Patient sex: M
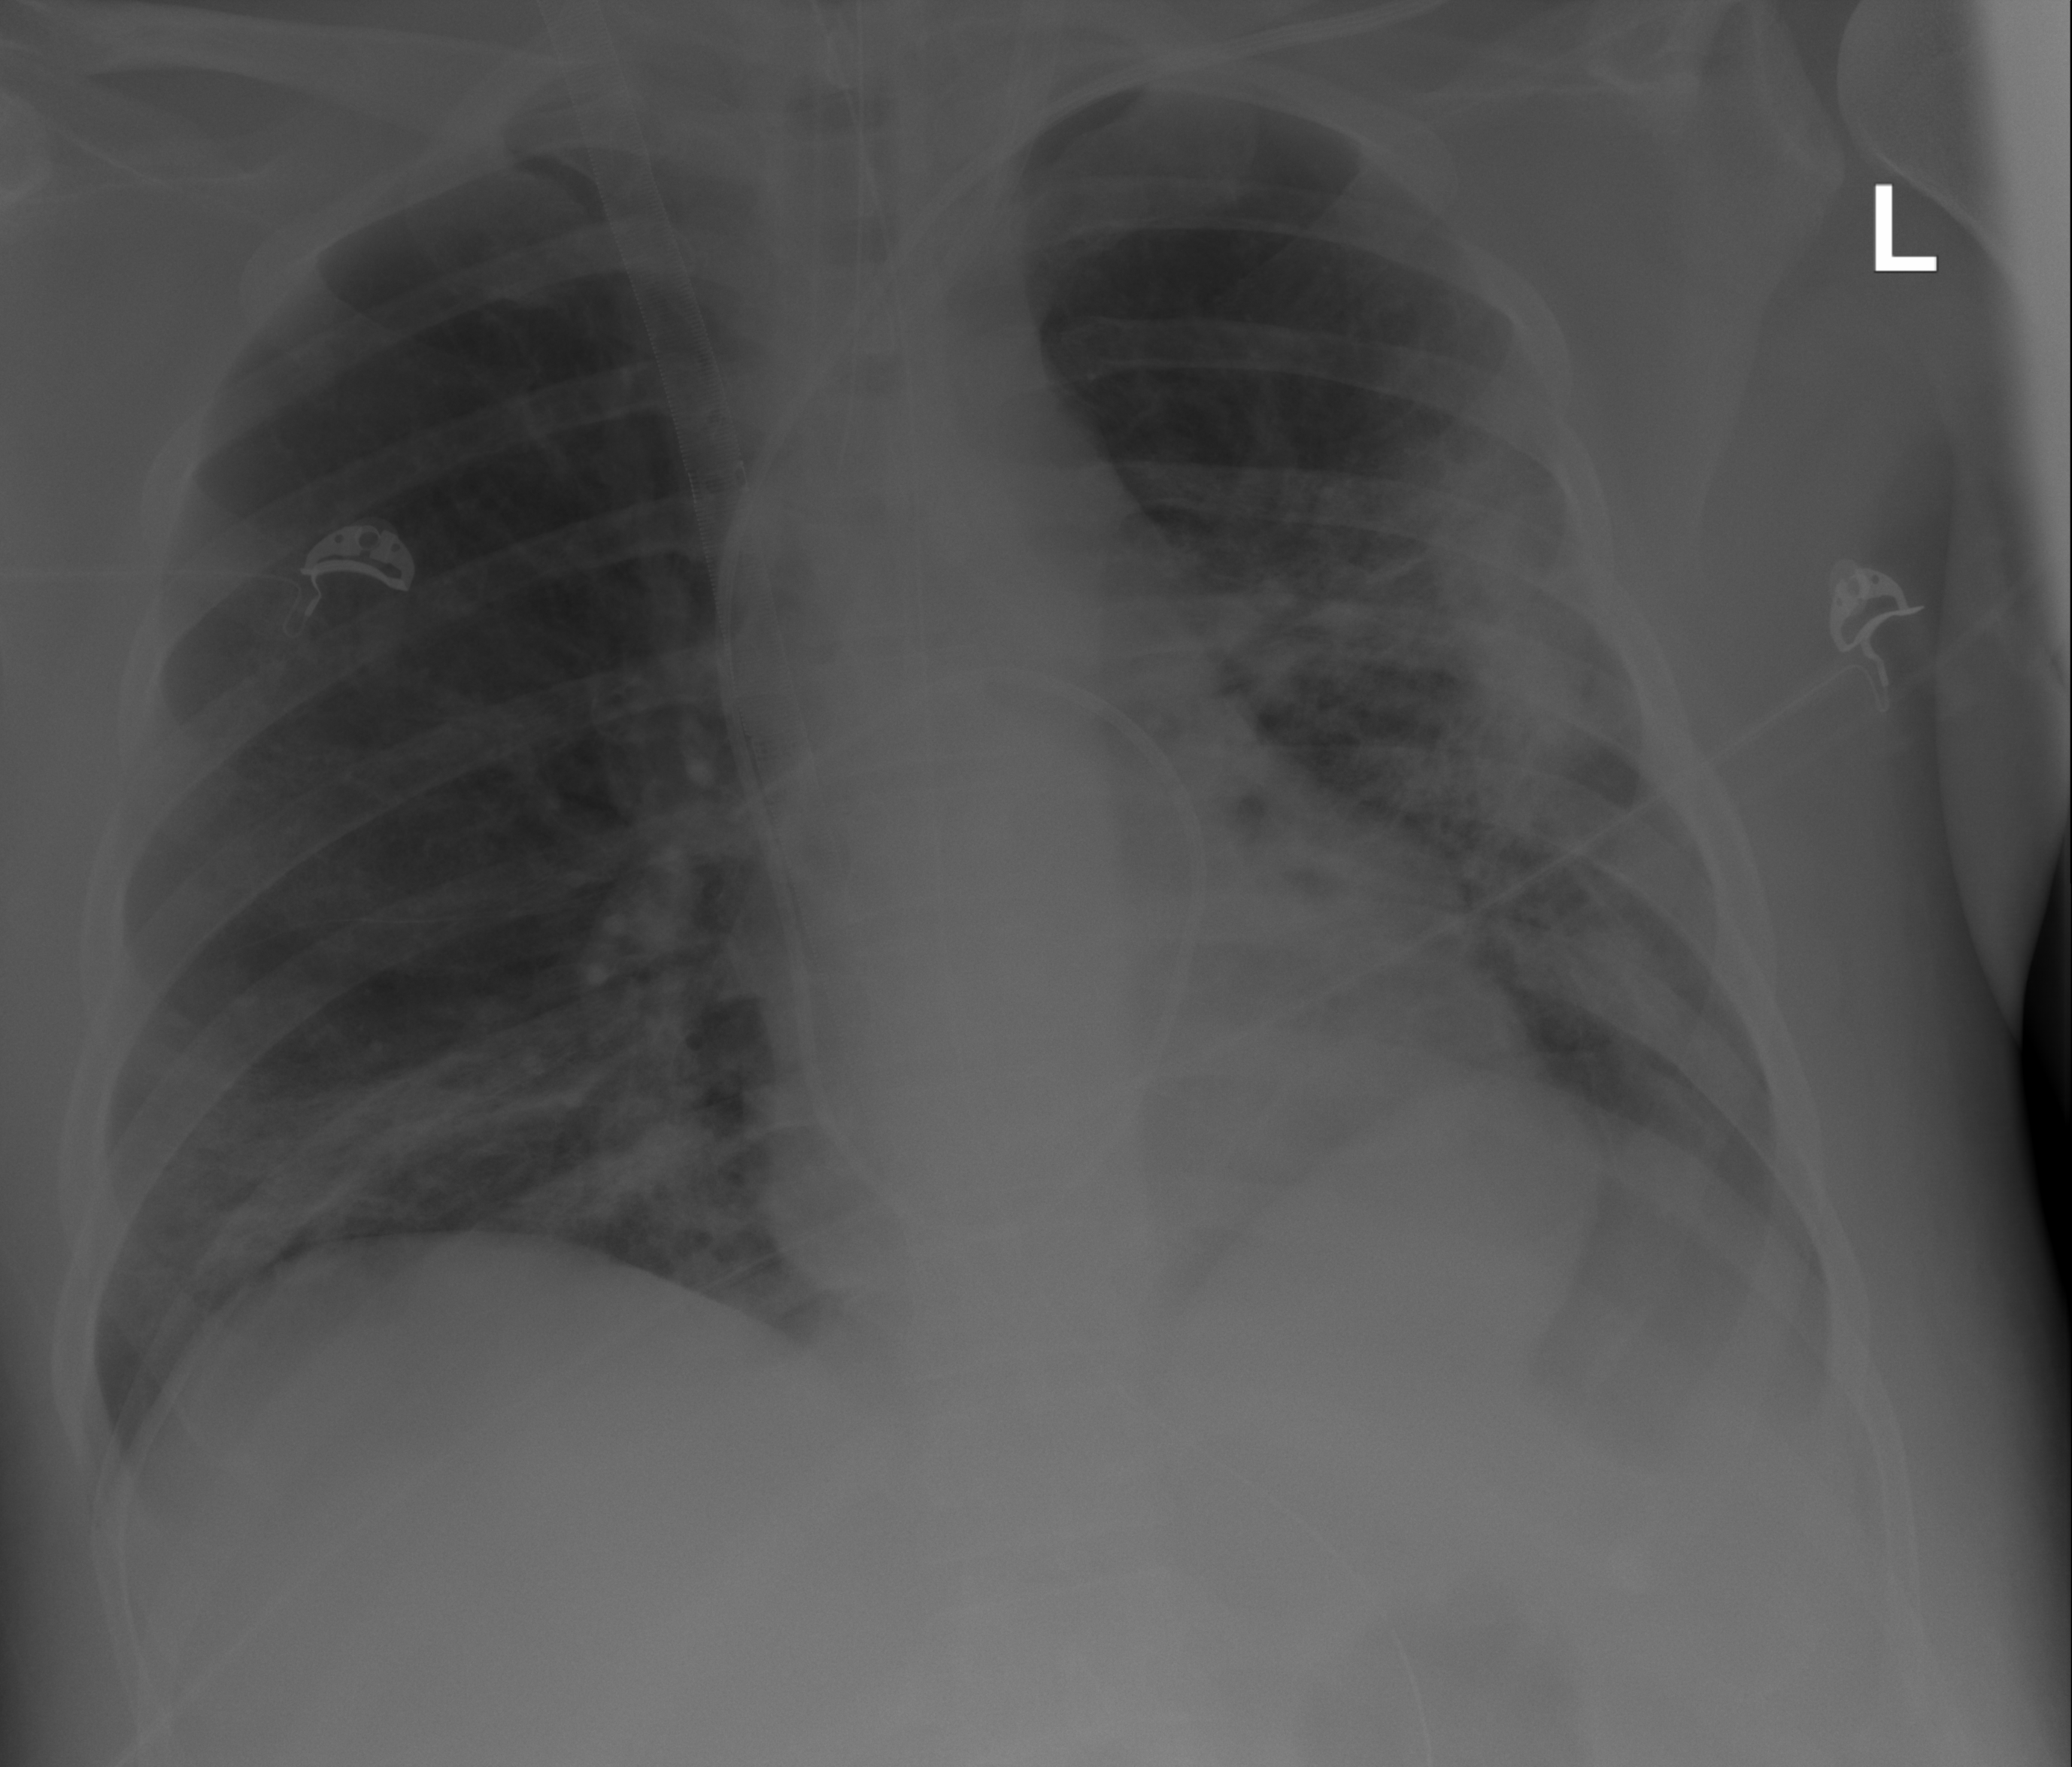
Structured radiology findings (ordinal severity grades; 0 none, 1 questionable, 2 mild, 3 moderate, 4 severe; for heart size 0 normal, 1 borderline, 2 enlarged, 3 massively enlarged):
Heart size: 0
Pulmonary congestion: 0
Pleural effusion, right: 0
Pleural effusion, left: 0
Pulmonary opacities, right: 2
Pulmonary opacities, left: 3
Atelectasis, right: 3
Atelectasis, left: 3